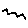
Label: zigzag